Aerial crown-view tile of a tropical tree (Barro Colorado Island, Panama), acquired 20250317:
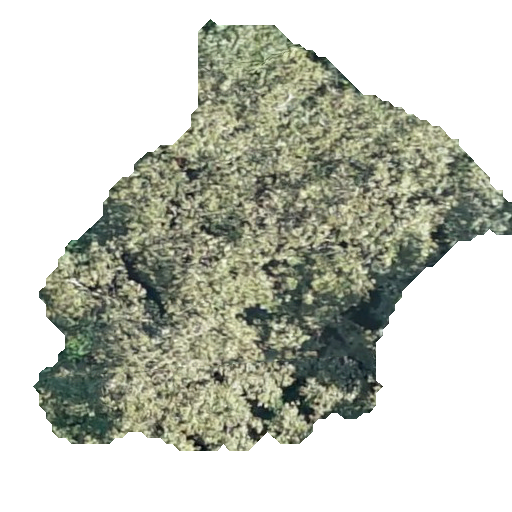
Species: Luehea seemannii
GBIF accepted scientific name: Luehea seemannii
Crown area: 181.854 m²